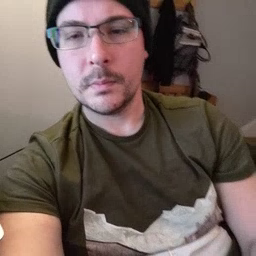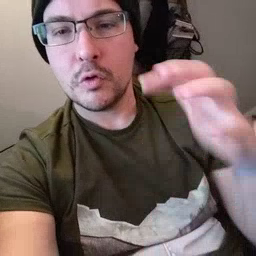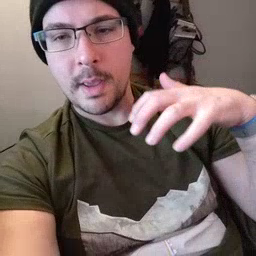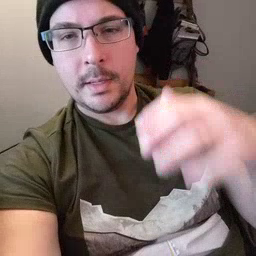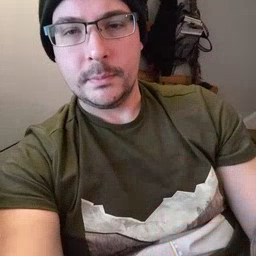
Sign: rain